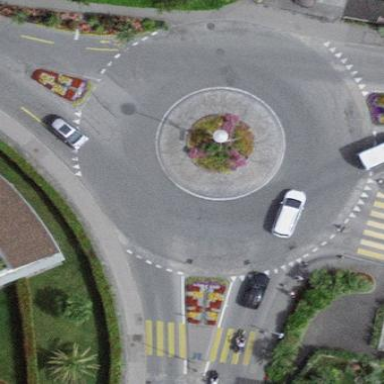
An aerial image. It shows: Residential road with asphalt surface leading to roundabout.